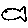
Label: fish